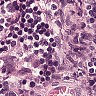
Metastatic tissue present: no